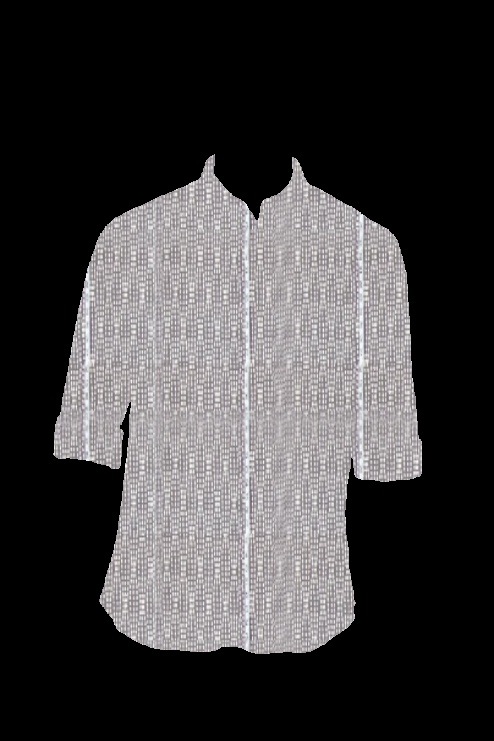
grey white kalpana tee